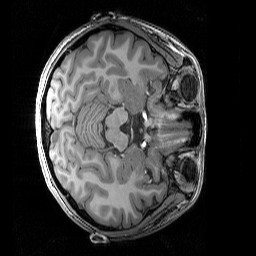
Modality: T1w
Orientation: axial
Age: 24
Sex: female
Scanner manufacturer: siemens
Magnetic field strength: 3 T
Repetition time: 2.3 s
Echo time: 0.00344 s